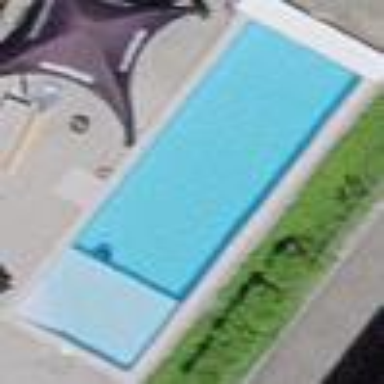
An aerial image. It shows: Swimming pool located in leisure land.